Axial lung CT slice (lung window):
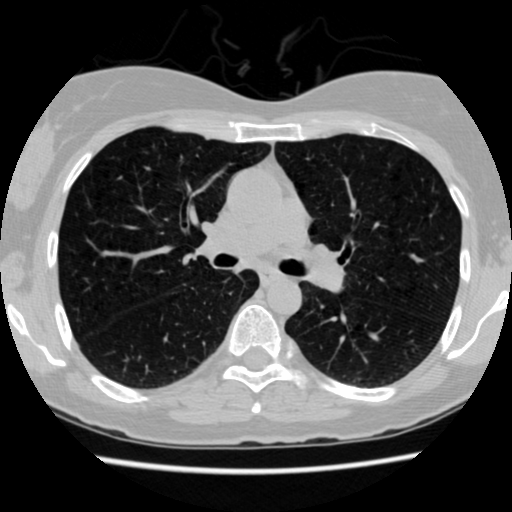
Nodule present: no